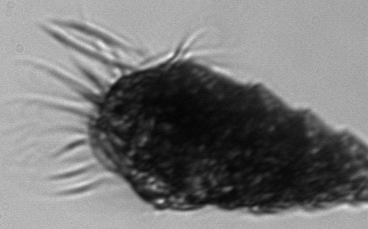
Label: Laboea_strobila